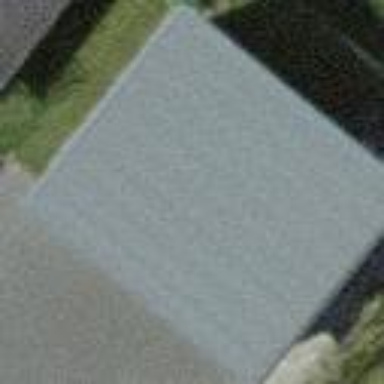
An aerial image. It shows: View of roof of building.